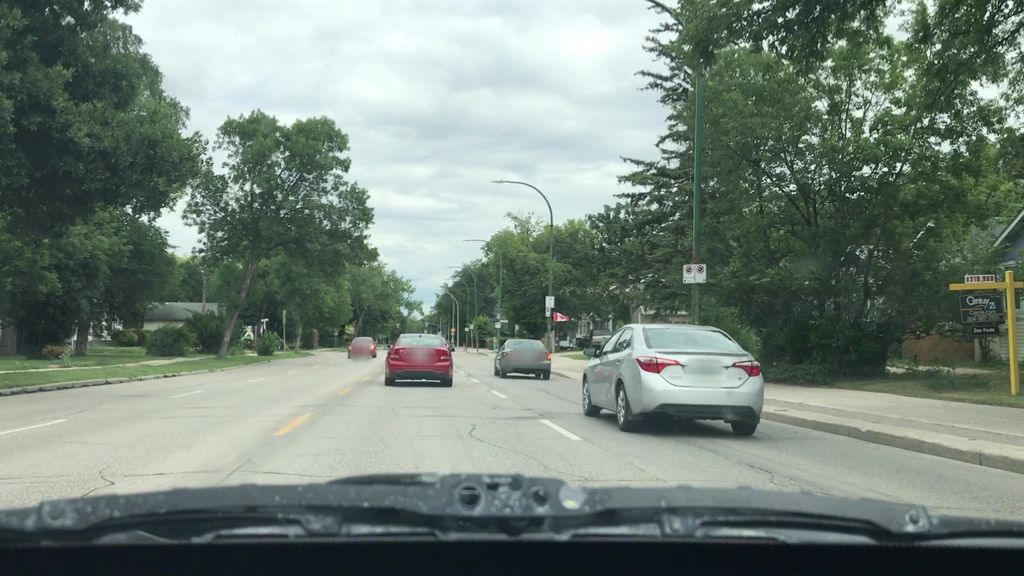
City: winnipeg